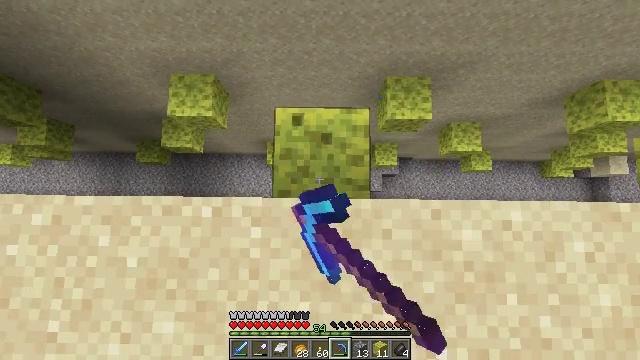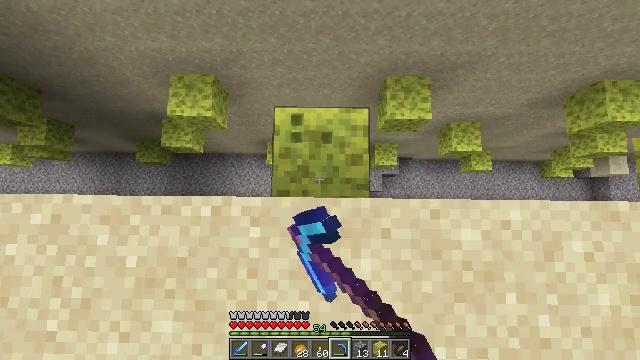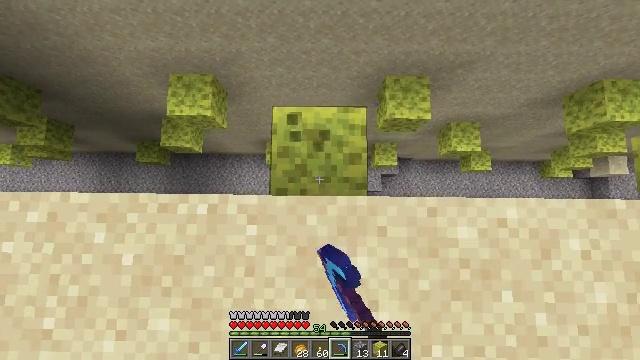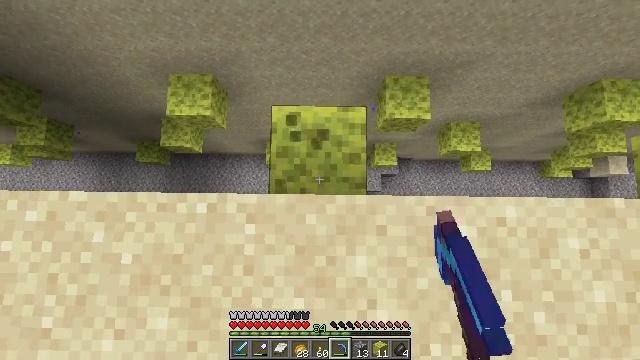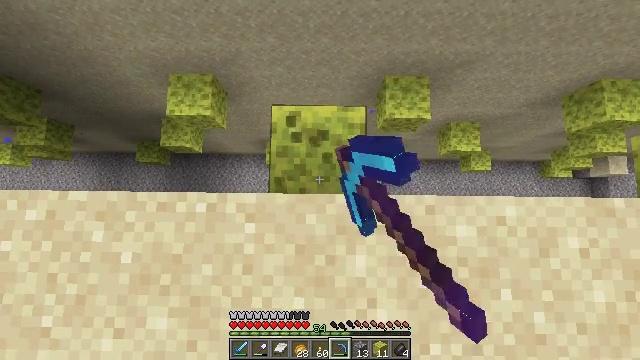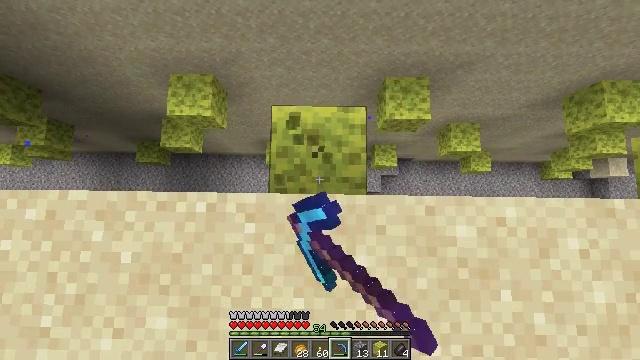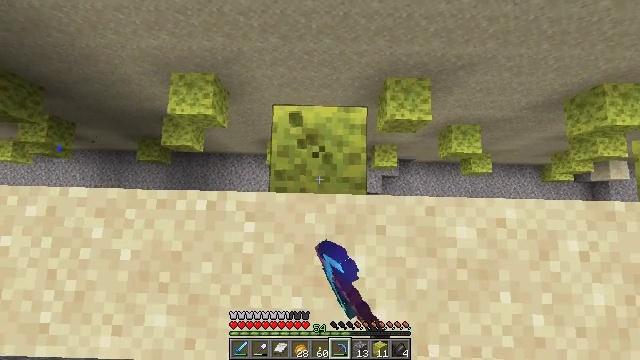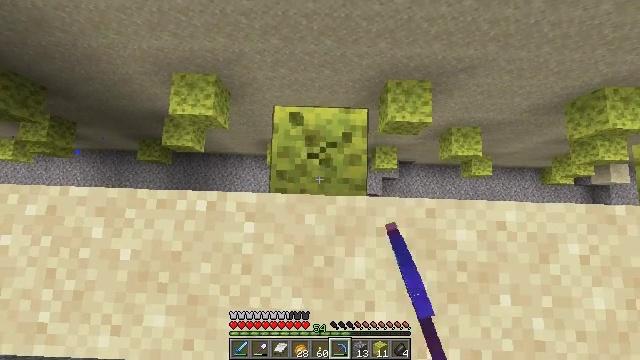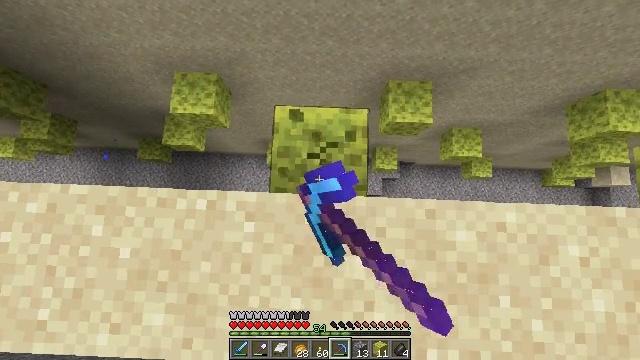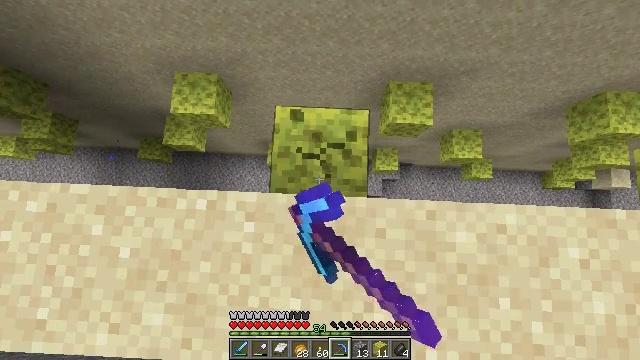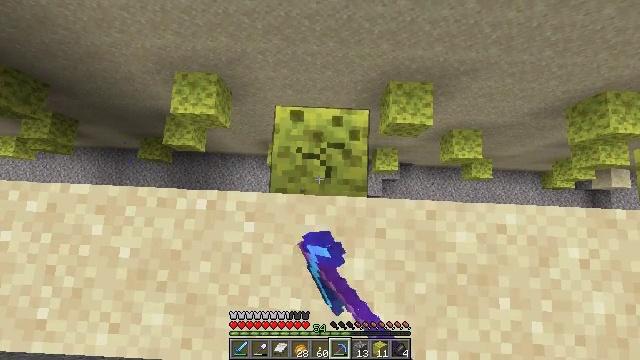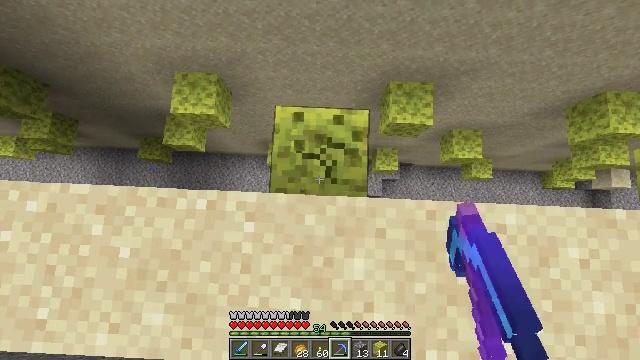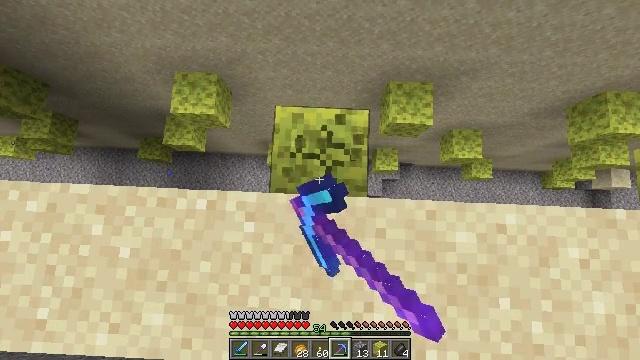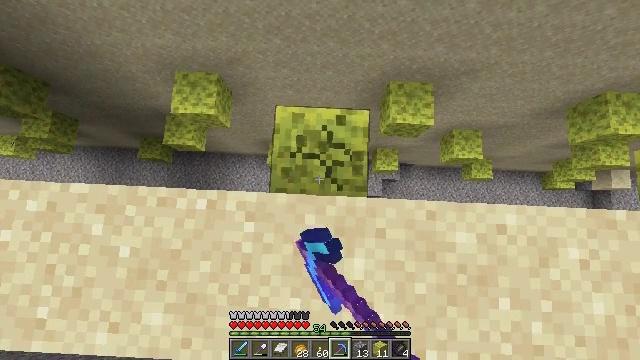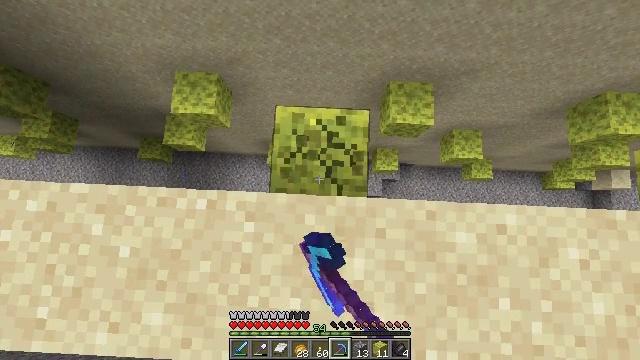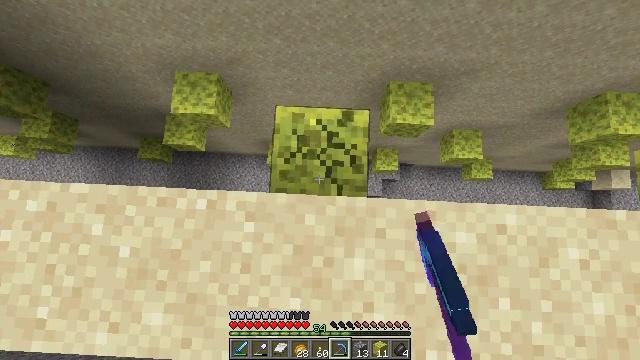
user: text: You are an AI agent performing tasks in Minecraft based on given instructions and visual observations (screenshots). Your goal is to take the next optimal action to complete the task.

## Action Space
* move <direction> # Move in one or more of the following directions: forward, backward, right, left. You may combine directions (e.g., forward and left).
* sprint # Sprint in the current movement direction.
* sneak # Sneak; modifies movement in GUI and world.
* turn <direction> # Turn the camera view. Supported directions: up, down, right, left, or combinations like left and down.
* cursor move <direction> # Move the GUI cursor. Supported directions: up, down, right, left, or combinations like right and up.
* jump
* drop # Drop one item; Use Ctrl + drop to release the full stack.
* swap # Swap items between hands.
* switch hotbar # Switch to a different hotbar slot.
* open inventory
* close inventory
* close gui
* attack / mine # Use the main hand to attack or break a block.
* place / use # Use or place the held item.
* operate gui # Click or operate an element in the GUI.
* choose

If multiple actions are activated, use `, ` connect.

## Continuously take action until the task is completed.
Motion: motion action
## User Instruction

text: Mine the wet sponge underwater.
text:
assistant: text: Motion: attack / mine
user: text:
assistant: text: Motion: attack / mine
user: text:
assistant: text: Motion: attack / mine
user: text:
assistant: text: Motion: attack / mine
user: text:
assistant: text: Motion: attack / mine
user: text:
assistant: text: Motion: attack / mine
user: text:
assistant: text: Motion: attack / mine
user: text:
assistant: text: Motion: attack / mine
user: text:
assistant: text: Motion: attack / mine
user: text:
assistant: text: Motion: attack / mine
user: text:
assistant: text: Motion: attack / mine
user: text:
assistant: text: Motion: attack / mine
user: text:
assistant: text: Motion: attack / mine
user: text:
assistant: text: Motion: attack / mine
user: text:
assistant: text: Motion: attack / mine
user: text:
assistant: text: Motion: attack / mine
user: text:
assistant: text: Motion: attack / mine
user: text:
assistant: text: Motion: attack / mine
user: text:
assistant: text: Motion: attack / mine
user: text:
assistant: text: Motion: attack / mine
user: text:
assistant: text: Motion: attack / mine
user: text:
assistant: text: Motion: attack / mine
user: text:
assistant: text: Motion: attack / mine
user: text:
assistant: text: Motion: attack / mine
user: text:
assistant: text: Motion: attack / mine
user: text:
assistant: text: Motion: attack / mine
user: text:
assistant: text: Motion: attack / mine
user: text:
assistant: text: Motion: attack / mine
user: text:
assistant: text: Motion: no_op
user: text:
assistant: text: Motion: move right